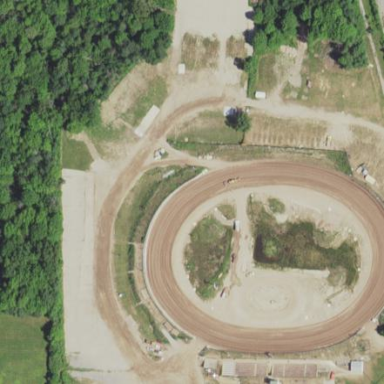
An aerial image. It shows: Raceway road.